Question:
I wrote a sample code and received these errors.
> error: cannot find symbol class Android J Unit 4.
and
> error: package android x test ext j unit runners does not exist
I installed the latest version of android studio and after running each code I received these errors.
What do the errors mean?
'''
package com.example.hello;
public class JavaBasics {
public static void main(String args[]){
System.out.println("Hello World");
}
}
'''
'''
apply plugin: 'com.android.application'
android {
compileSdkVersion 29
buildToolsVersion "29.0.2"
defaultConfig {
applicationId "com.example.hello"
minSdkVersion 14
targetSdkVersion 29
versionCode 1
versionName "1.0"
testInstrumentationRunner "androidx.test.runner.AndroidJUnitRunner"
}
buildTypes {
release {
minifyEnabled false
proguardFiles getDefaultProguardFile('proguard-android-optimize.txt'), 'proguard-rules.pro'
}
}
}
dependencies {
implementation fileTree(dir: 'libs', include: ['*.jar'])
implementation 'androidx.appcompat:appcompat:1.0.2'
implementation 'androidx.constraintlayout:constraintlayout:1.1.3'
testImplementation 'junit:junit:4.12'
androidTestImplementation 'androidx.test🏃1.2.0'
androidTestImplementation 'androidx.test.espresso:espresso-core:3.2.0'
}
'''
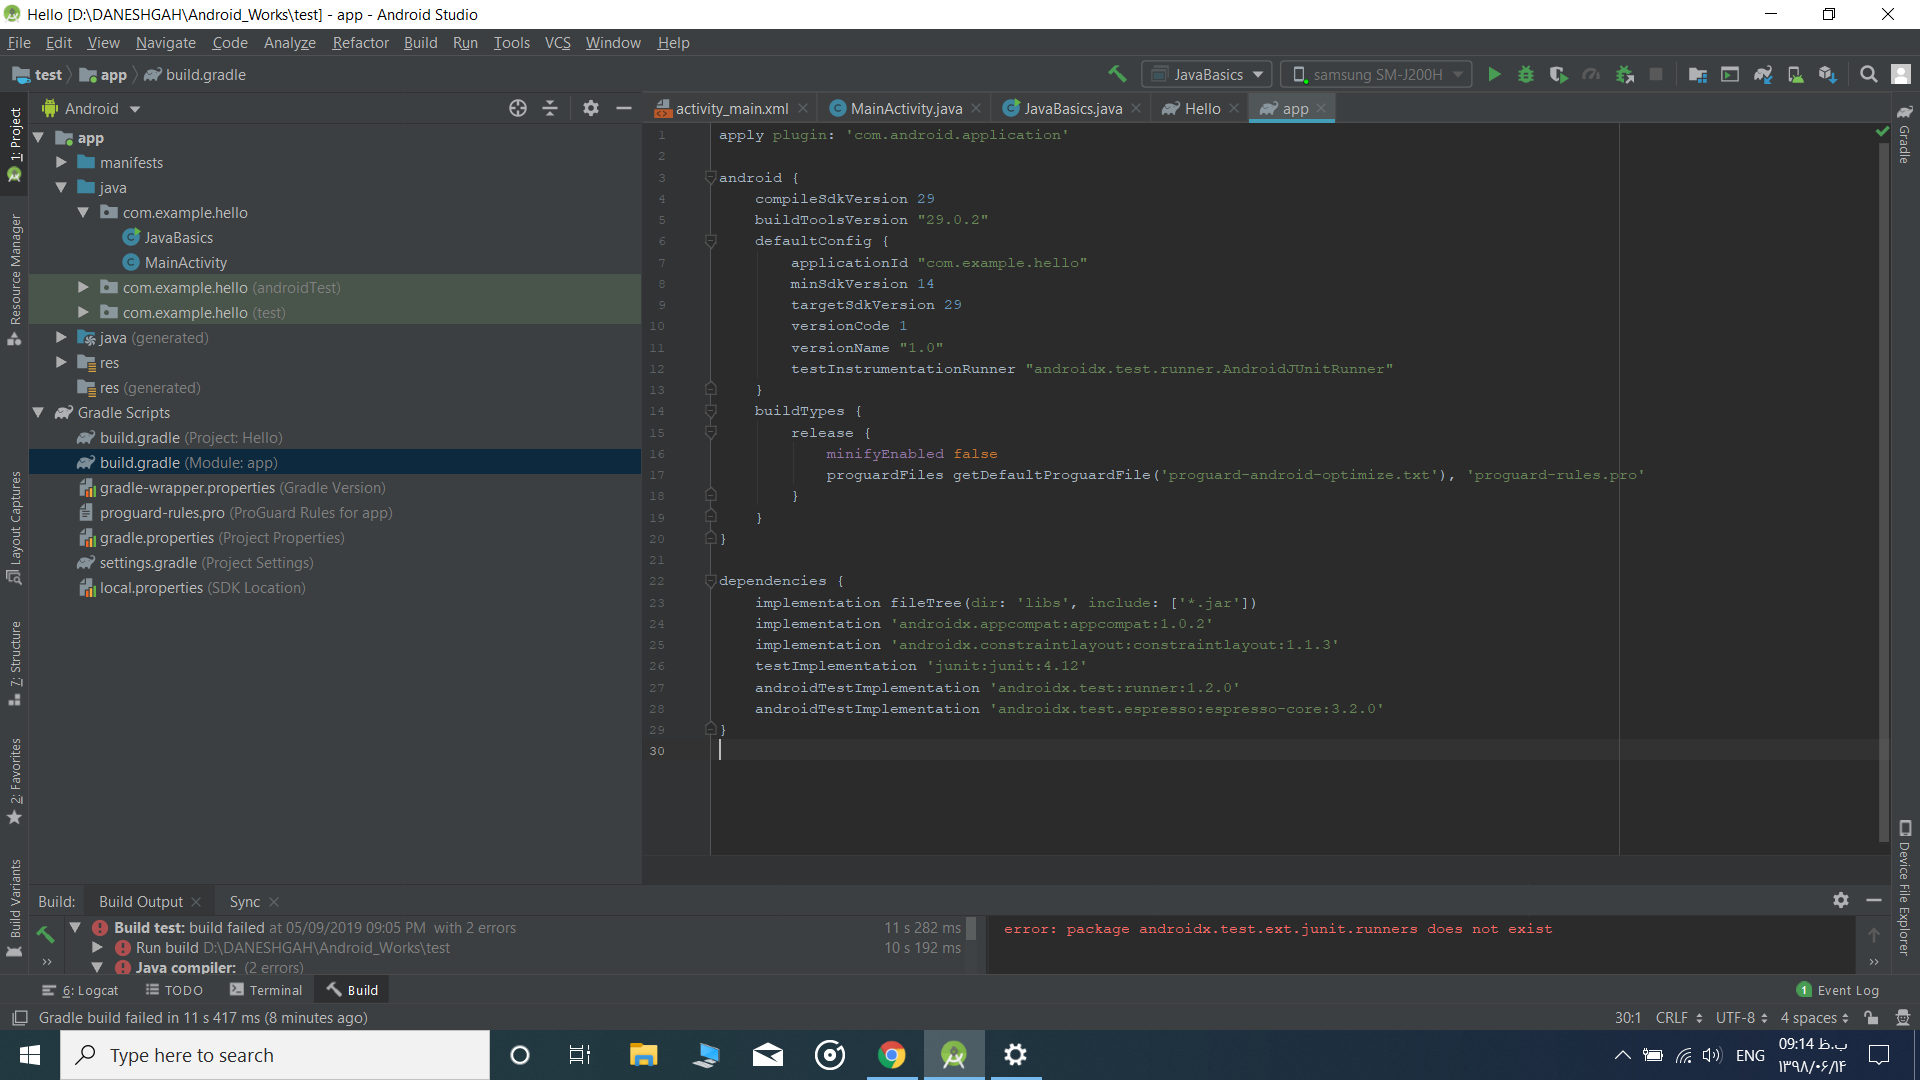
Answer: I solve it..
i must use
'''
@RunWith(AndroidJUnit4.class)
'''
in . java and
'''
androidTestImplementation 'androidx.test.ext:junit:1.1.1'
'''
in app (build.grade)